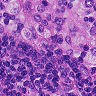
Metastatic tissue present: no